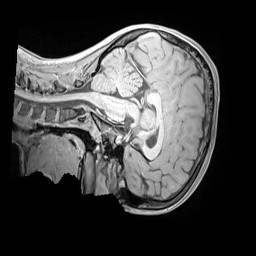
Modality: MP2RAGE
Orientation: sagittal
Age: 10
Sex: female
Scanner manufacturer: siemens
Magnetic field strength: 3 T
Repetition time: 4 s
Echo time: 0.00303 s